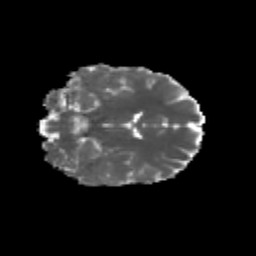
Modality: MD
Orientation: coronal
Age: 27
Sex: female
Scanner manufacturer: siemens
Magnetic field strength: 3 T
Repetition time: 3.5 s
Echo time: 0.113 s